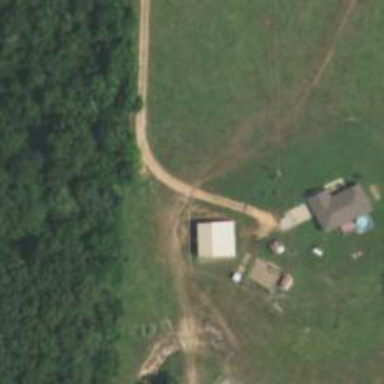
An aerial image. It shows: Driveway.